Question:
The picture shows the problem area I have with my website. That little black line protrudes out from behind my dropdown menu and in Firefox the word 'resources' will appear underneath 'home', but it IE and Chrome the menu looks as it should, except for that little black line that sticks out. The template I'm using is a modified Dreamweaver template. It didn't used to do this, but I breaked it :/
edit: all fixed.
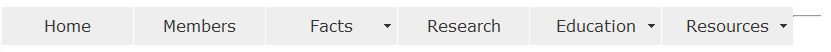
Answer: You need to clear your floats.
If you add 'overflow: hidden' to your top menu UL and the sidebar div, you will notice the HR moves down.
Just an FYI, there is probably a better way to clear your floats then just adding overflow: hidden everywhere like I showed in this answer. It really depends on how you are laying out the page, and I don't know what your plans are. Therefore, here are some links below that explain what floats are, how they work, and how to clear them, which should give you a better understanding.
<URL>
<URL>